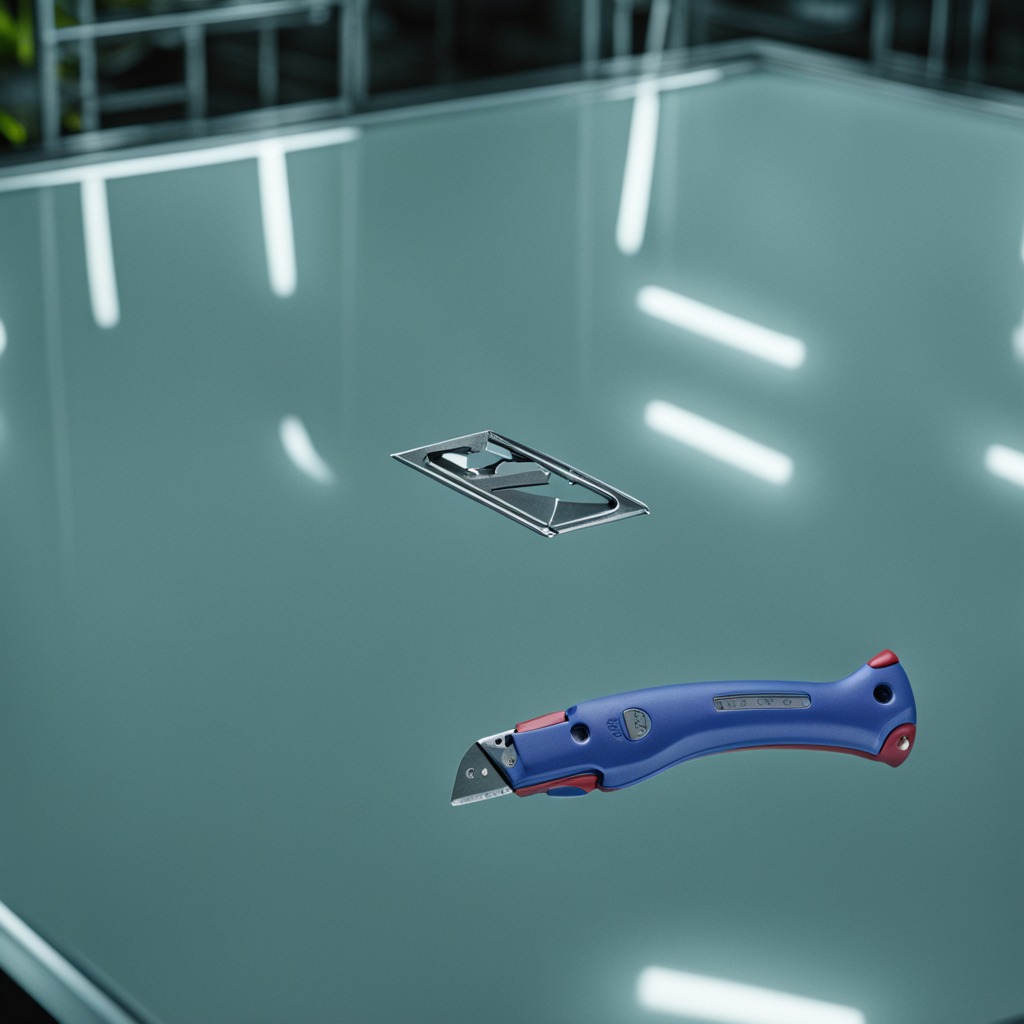
A utility knife is lying on a table in a ship maintenance bay industrial lighting.